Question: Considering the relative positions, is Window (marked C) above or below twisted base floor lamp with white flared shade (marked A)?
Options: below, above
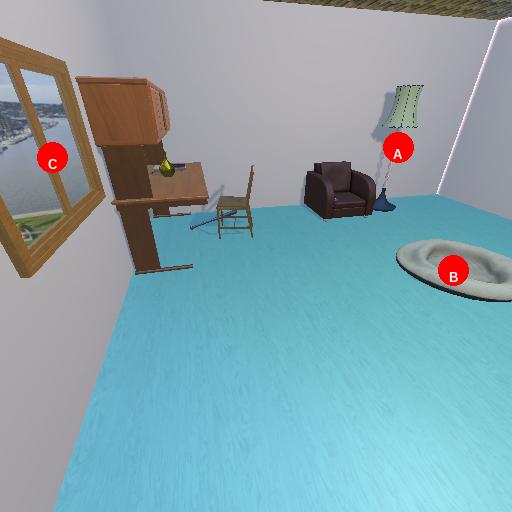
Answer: below